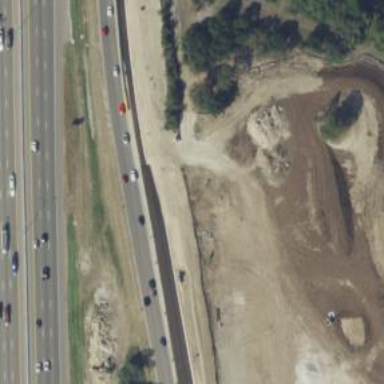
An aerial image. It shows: Secondary road with frontage road alongside.